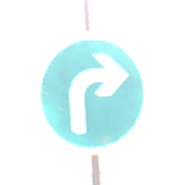
Verkehrszeichen: VorgeschriebeneFahrtrichtungRechts
Umgebung: Outdoor, Suburban
Tageszeit: MorningAfternoon
Wetter: PartlyCloudy
Licht: Natural
Jahreszeit: NotSpecified
Kontrast: HighContrast